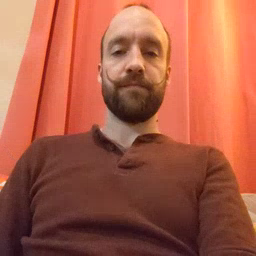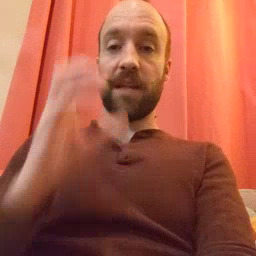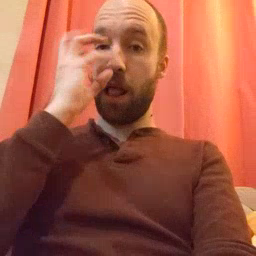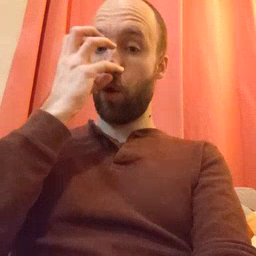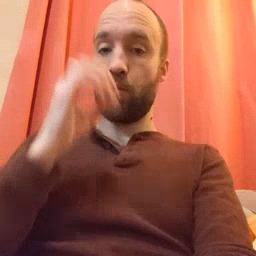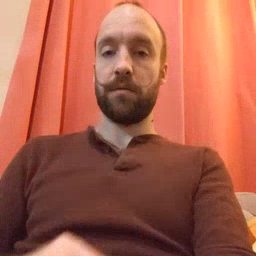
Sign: clown